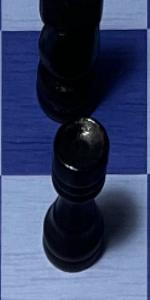
Label: Rook_Black